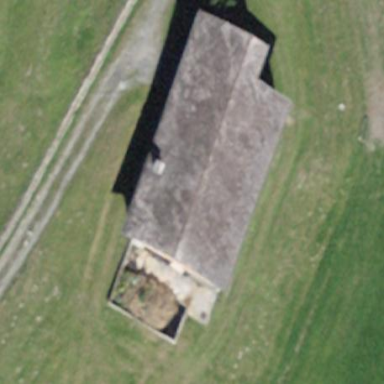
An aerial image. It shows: Farm auxiliary building.